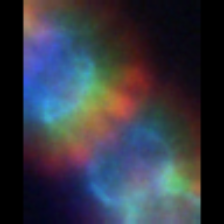
Taxon: Diatom_aggregate
Group: Diatoms